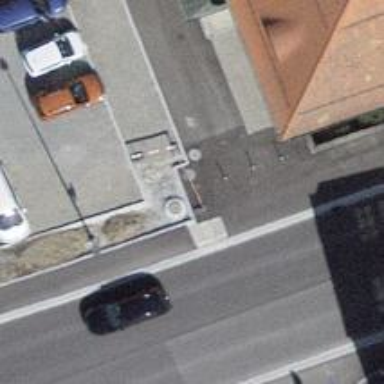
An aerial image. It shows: Bollard barrier.